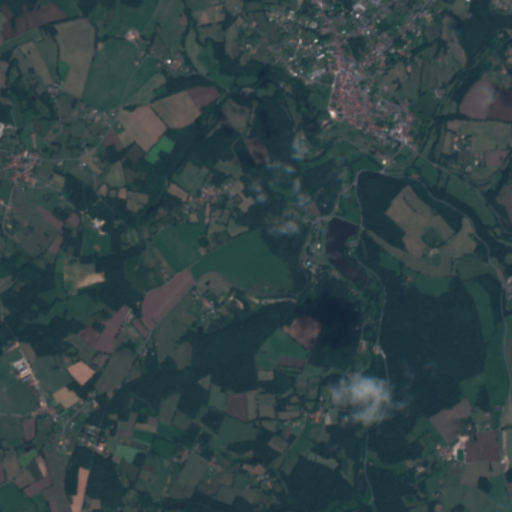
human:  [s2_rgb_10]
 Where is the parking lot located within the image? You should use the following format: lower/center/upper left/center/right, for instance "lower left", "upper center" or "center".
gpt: The parking lot is located in the upper right of the image.
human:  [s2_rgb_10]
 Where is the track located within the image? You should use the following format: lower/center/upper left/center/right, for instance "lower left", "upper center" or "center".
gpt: The track is located in the upper right of the image.
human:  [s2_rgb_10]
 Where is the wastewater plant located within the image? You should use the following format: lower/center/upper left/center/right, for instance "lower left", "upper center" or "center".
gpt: The wastewater plant is located in the upper left of the image.
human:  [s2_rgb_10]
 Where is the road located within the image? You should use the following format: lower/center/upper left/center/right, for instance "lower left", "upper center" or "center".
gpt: There is no road in the image.